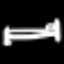
Label: bed